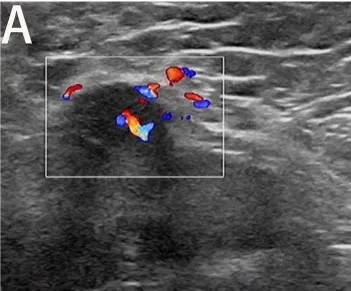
Axillary ultrasound and lung CT. Panel (A) shows the right axillary probe and irregularly shaped hypoechoic mass, measuring approximately 32 mm x 26 mm.
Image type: radiology (ultrasound)